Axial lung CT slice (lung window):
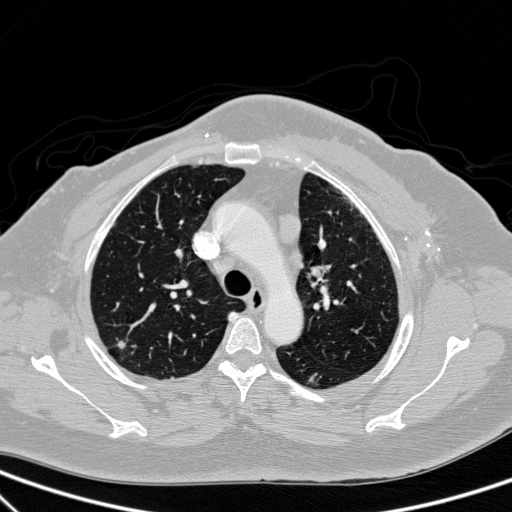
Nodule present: yes
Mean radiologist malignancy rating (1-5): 3.5